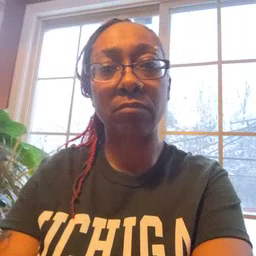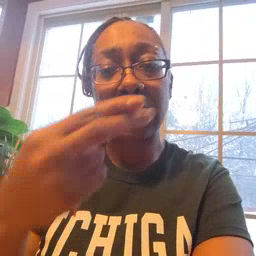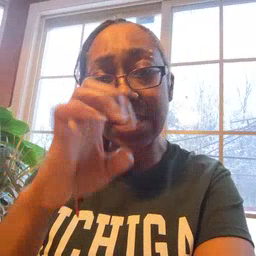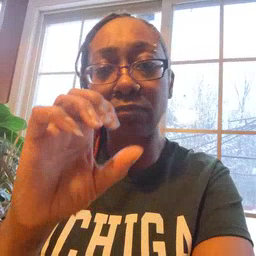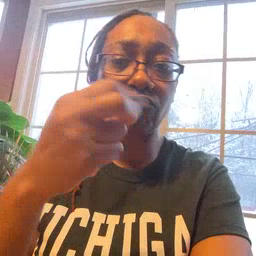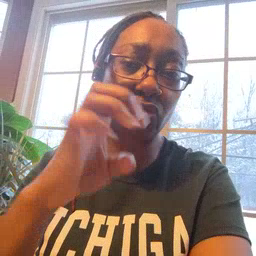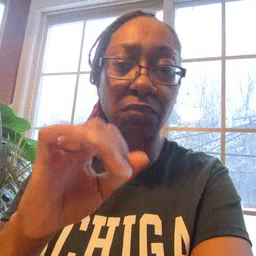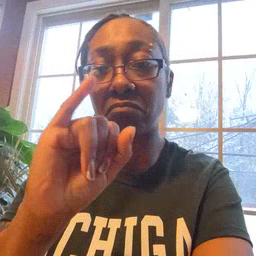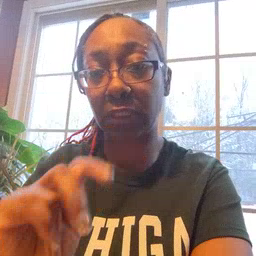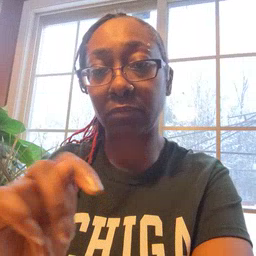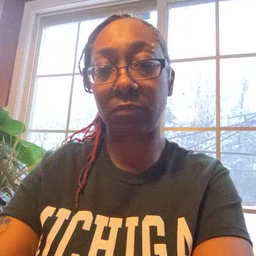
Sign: hesheit